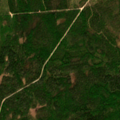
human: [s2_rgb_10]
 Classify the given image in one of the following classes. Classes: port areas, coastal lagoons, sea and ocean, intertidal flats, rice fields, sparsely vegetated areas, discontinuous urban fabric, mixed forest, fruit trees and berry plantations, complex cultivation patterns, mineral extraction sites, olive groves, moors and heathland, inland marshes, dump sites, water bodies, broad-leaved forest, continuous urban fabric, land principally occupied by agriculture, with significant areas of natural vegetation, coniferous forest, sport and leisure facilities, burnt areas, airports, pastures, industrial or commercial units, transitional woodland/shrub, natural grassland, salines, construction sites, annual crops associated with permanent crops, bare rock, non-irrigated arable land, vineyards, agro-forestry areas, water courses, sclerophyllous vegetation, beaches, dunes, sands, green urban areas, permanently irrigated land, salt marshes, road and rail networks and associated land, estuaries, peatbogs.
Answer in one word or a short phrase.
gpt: coniferous forest, mixed forest, transitional woodland/shrub